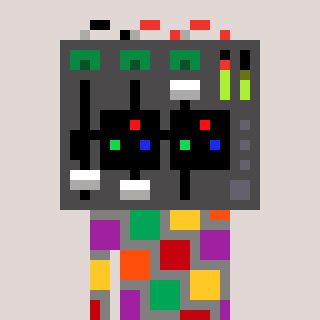
a pixel art character with square black sunglasses, a mixer-shaped head and a bluegrey-colored body on a warm background